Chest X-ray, PA view. Patient: 48 years old, sex M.
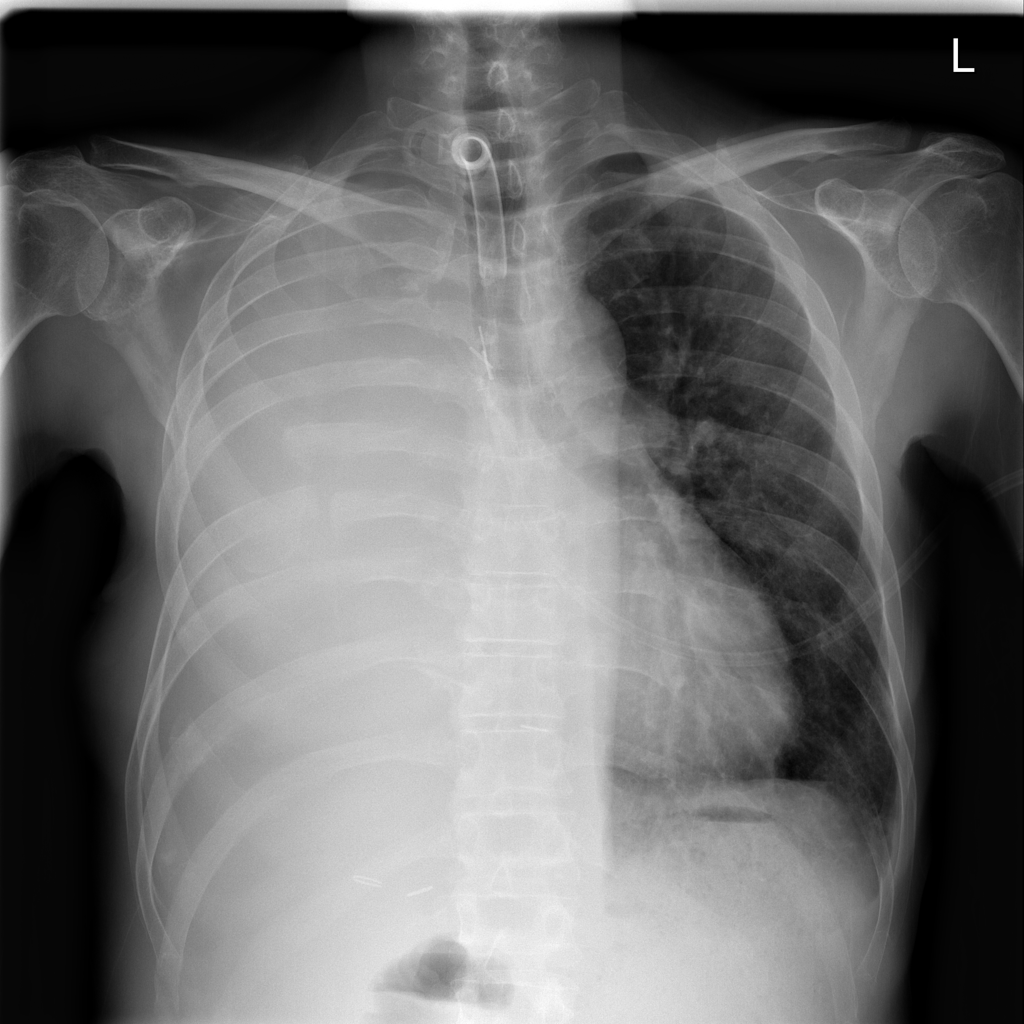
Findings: No Finding